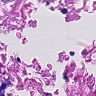
Metastatic tissue present: no